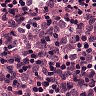
Metastatic tissue present: yes